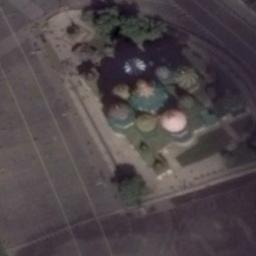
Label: church